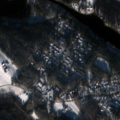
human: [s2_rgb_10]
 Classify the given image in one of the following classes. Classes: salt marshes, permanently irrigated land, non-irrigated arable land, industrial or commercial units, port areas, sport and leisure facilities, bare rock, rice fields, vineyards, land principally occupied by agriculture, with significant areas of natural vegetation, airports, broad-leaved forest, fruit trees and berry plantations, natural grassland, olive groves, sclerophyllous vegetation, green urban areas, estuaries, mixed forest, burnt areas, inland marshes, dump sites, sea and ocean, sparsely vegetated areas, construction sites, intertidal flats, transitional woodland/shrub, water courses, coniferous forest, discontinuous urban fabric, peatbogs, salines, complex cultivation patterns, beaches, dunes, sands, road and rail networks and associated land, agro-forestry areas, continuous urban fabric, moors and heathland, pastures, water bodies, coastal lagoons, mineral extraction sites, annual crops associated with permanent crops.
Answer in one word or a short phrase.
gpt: discontinuous urban fabric, land principally occupied by agriculture, with significant areas of natural vegetation, coniferous forest, mixed forest, transitional woodland/shrub, water bodies